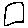
Label: square